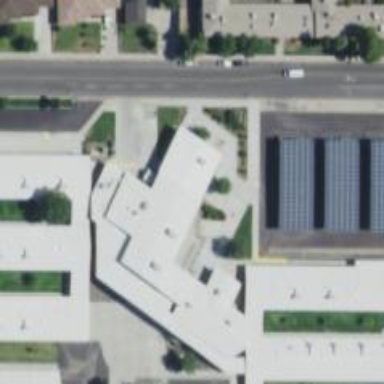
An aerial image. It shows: School.